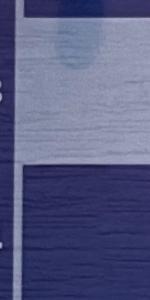
Label: Empty